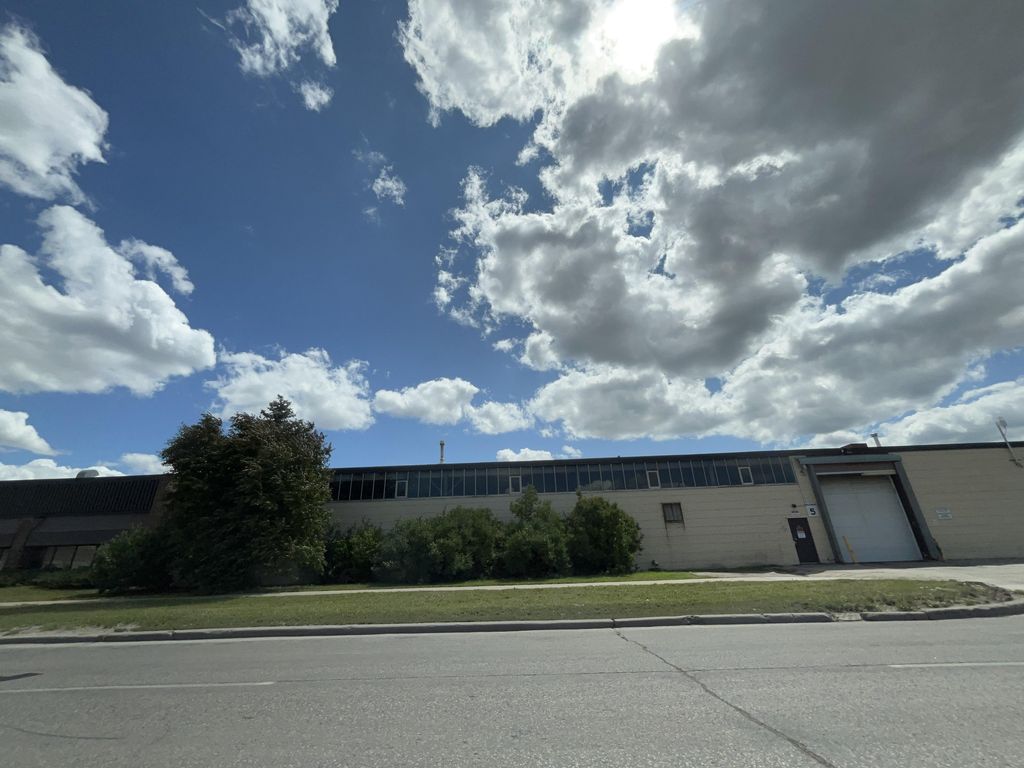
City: winnipeg